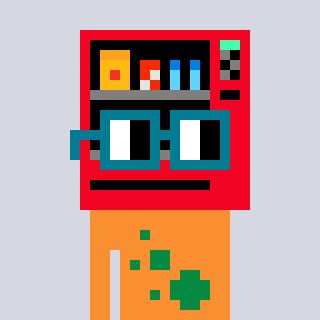
a pixel art character with square dark green glasses, a vending machine-shaped head and a orange-colored body on a cool background